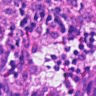
Metastatic tissue present: no